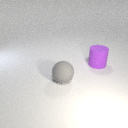
large purple rubber cylinder behind large gray rubber sphere